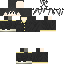
A female human skin with dark skin, wearing brown long hair dressed in a black suit and black pants, featuring a closed mouth.